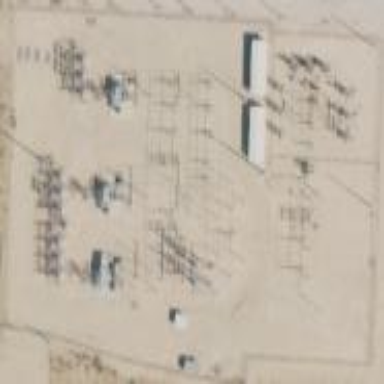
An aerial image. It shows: Distribution level power substation surrounded by fence.